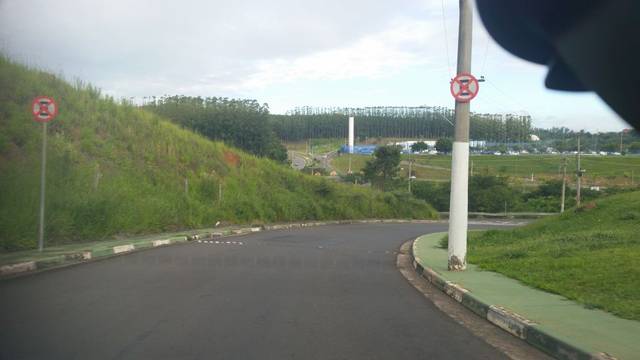
Region: Brazil
Coordinates: -22.883, -47.01